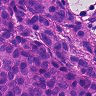
Metastatic tissue present: yes